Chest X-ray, PA view. Patient: 35 years old, sex M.
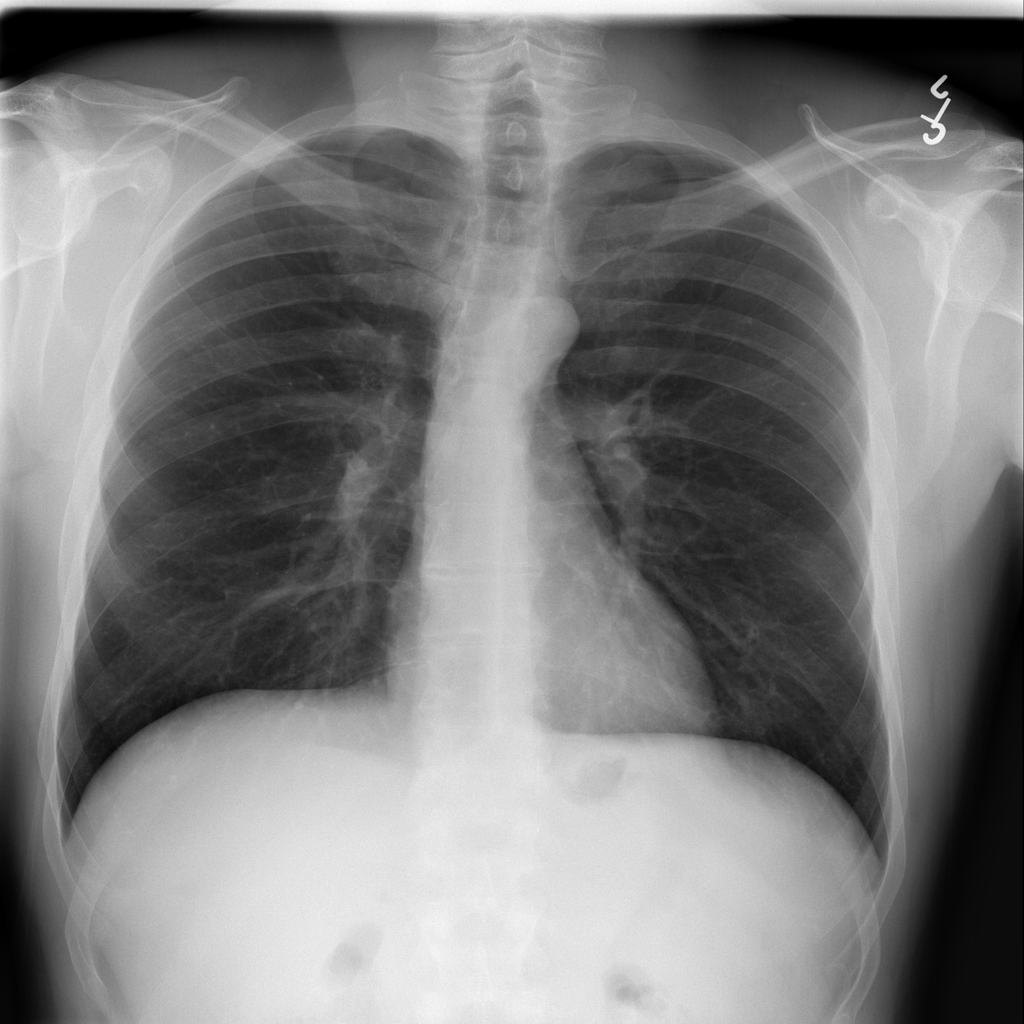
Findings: No Finding